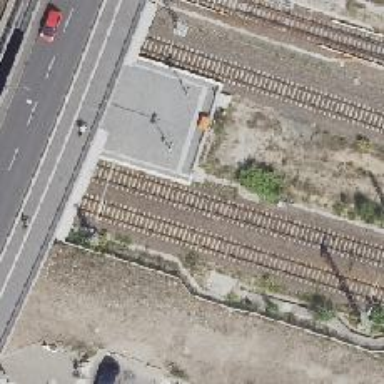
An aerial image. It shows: Railway signal.